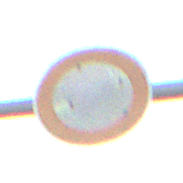
Verkehrszeichen: VerbotFahrzeugeAllerArt
Umgebung: Outdoor, Nature
Tageszeit: SunriseSunset
Wetter: PartlyCloudy
Licht: Natural
Jahreszeit: NotSpecified
Kontrast: HighContrast